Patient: sex M, age 78
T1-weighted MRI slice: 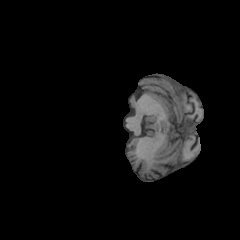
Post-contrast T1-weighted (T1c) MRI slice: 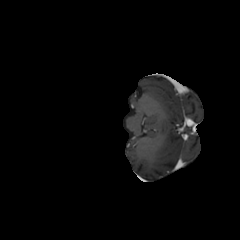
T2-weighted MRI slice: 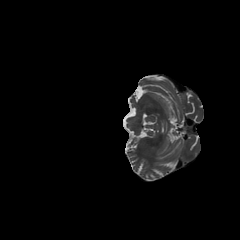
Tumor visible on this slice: no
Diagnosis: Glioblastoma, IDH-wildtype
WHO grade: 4